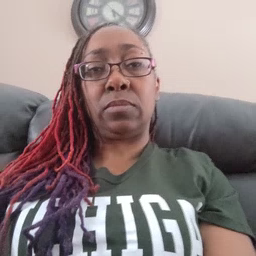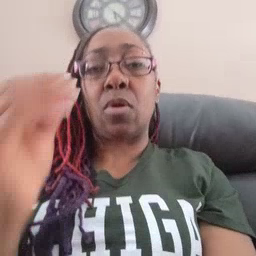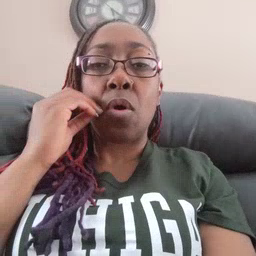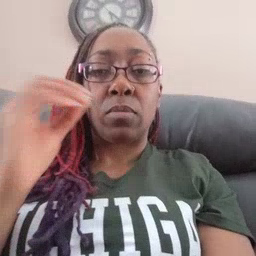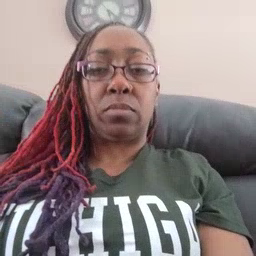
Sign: home